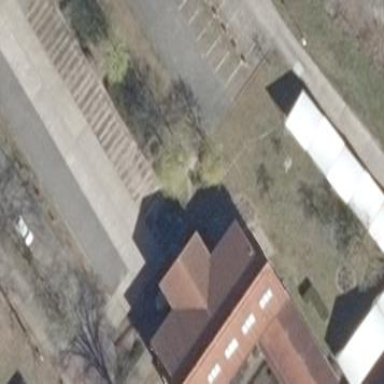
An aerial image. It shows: View of roof of building.